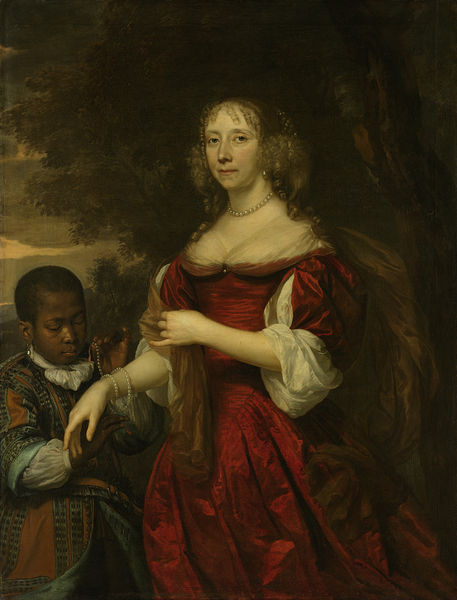
Titel: Margaretha van Raephorst (gest 1690). Echtgenote van Cornelis Tromp
Künstler: Jan Mijtens
Standort: Amsterdam
Institution: Rijksmuseum
Schlagwörter: red, white, black, dress, lady, woman, servant, sky, tree, outside, breasts, pearls, slave